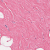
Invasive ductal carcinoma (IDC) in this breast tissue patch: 0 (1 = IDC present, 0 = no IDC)